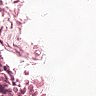
Metastatic tissue present: no